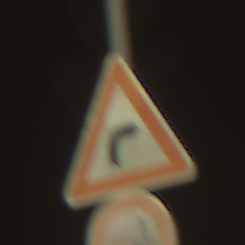
Verkehrszeichen: KurveRechts
Zusatzzeichen unten: VerbotUeberholenEinspurigeFahrzeuge
Umgebung: Outdoor, Suburban
Tageszeit: MorningAfternoon
Wetter: Clear
Licht: Natural
Jahreszeit: NotSpecified
Kontrast: HighContrast